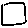
Label: square